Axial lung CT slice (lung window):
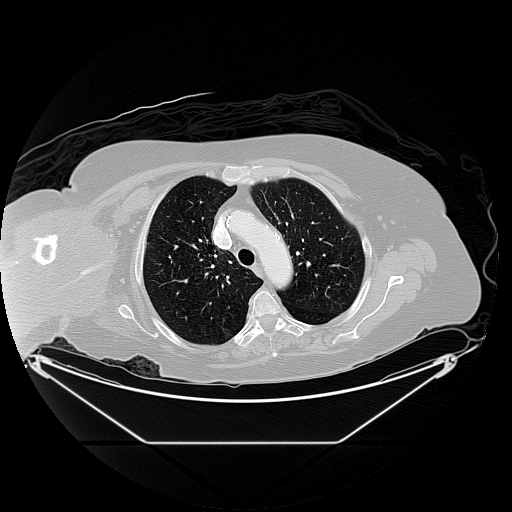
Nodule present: no